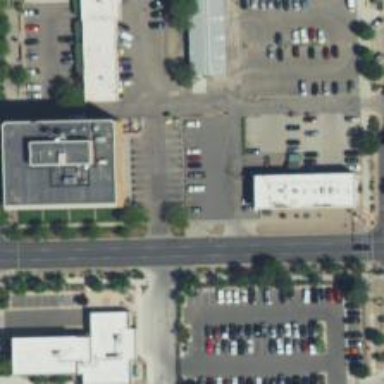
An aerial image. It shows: Parking space is available.